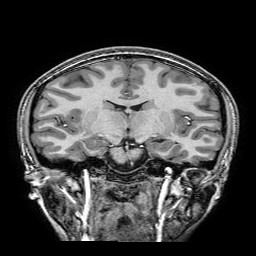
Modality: T1w
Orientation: sagittal
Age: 18
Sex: female
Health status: healthy